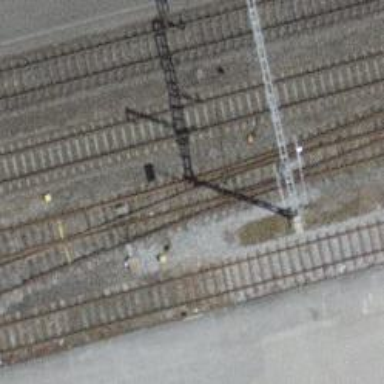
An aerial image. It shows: Single-track railway yard.